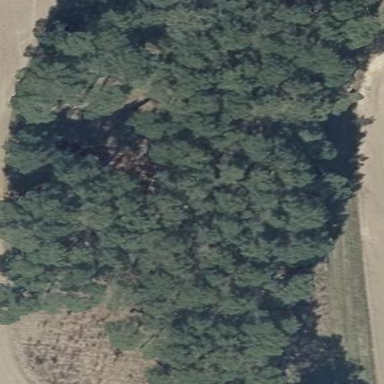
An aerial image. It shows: Forest area.